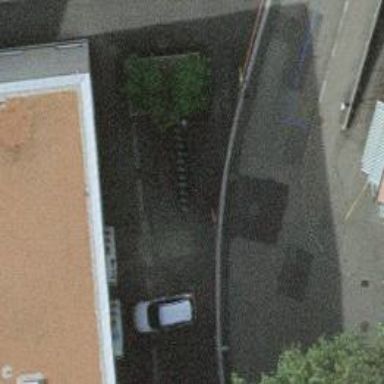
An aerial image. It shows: Bicycle parking area with bollard.